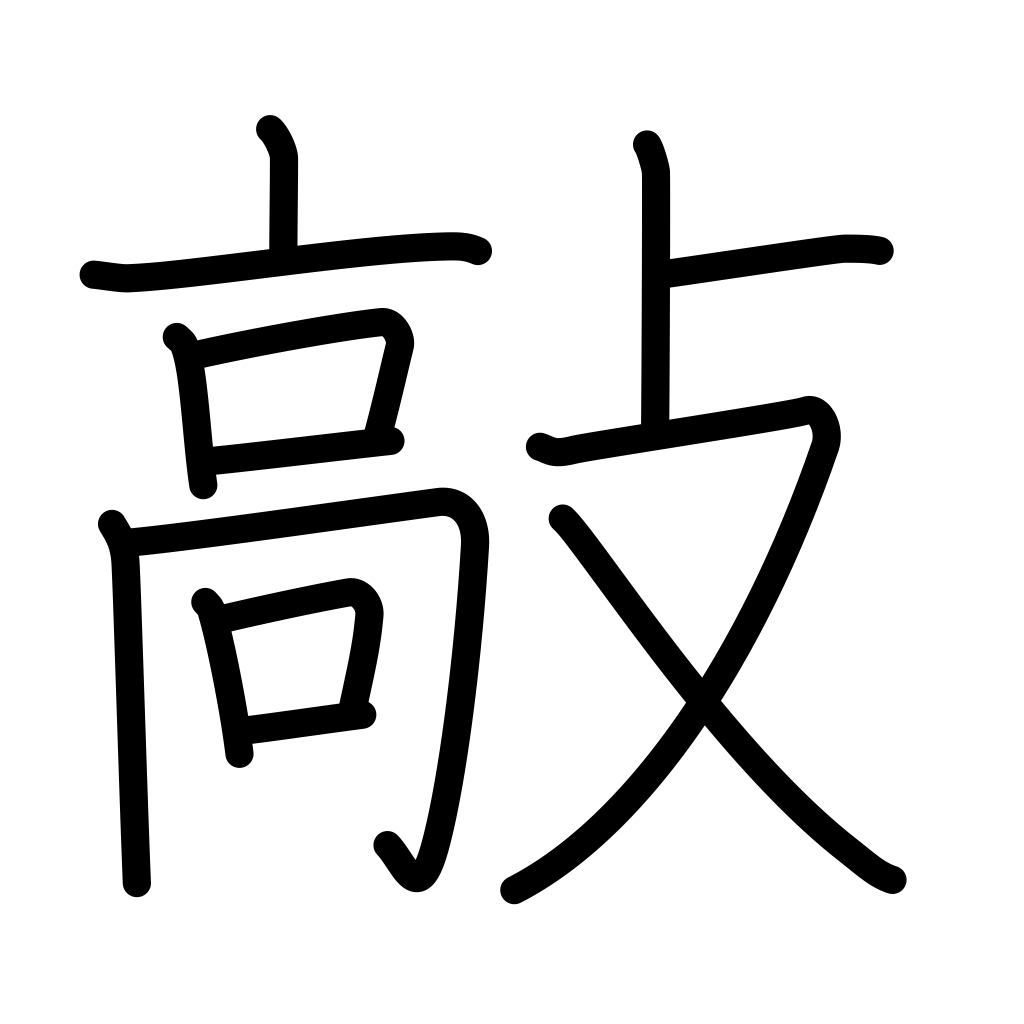
Meaning: strike, beat, hit